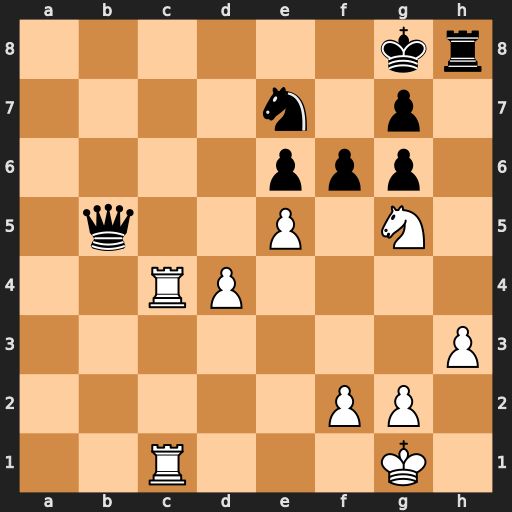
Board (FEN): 6kr/4n1p1/4ppp1/1q2P1N1/2RP4/7P/5PP1/2R3K1
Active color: w
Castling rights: -
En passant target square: -
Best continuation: Rc8+ Nxc8 Rxc8+ Qe8 Rxe8#